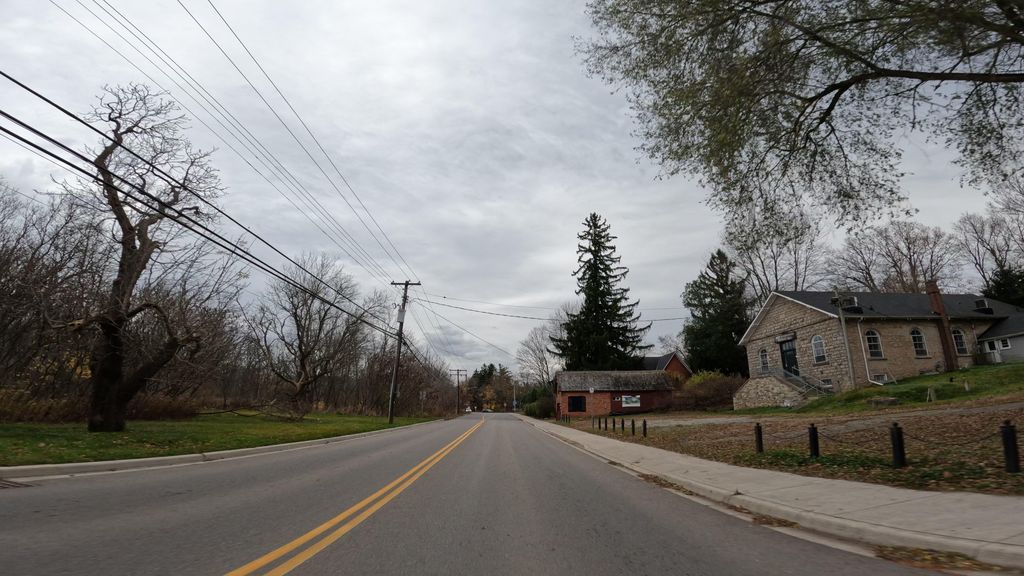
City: hamilton